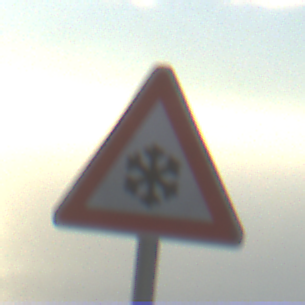
Verkehrszeichen: SchneeOderEisglaette
Umgebung: Outdoor, Nature
Tageszeit: SunriseSunset
Wetter: PartlyCloudy
Licht: Natural
Jahreszeit: NotSpecified
Kontrast: HighContrast